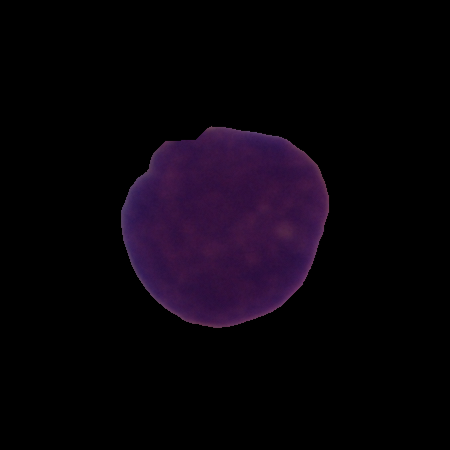
Label: cancer